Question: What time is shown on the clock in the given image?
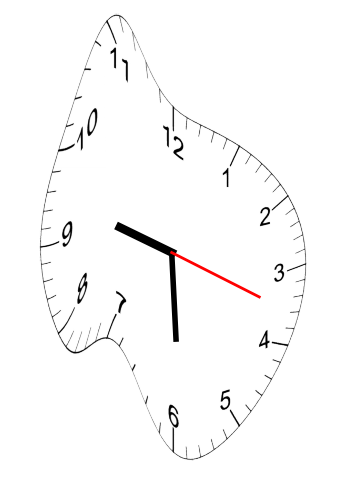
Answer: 09:29:18